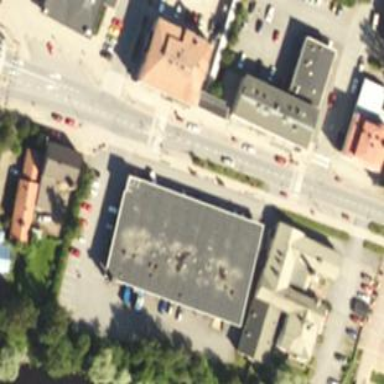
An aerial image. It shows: Convenience shop.